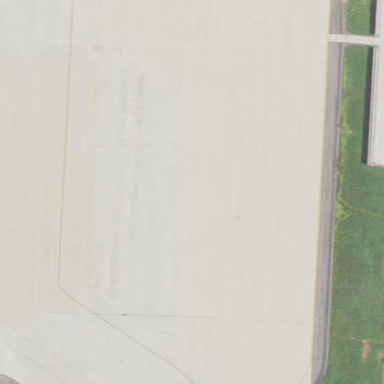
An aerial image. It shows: Apron at the airport.